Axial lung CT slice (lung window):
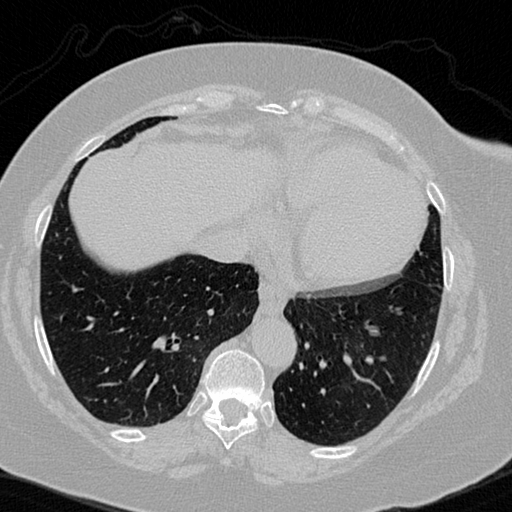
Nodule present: no